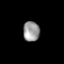
Tissue: prostate
Cell type: Myeloid cells
Senescence score: 0.362
Nuclear area (px): 325
Mean DAPI intensity: 152.335